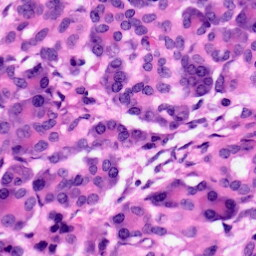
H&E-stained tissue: Pancreatic